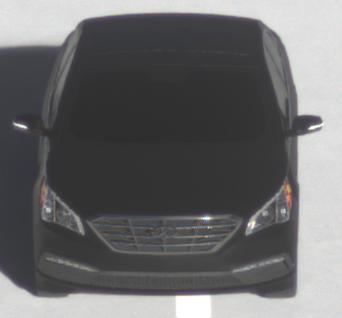
Make: Hyundai
Model: Sonata
Detailed model: Gen. 7
Model produced from: 2015
Model produced until: 2017
Doors: 4
Color: black
Road condition: dry road
Daytime: morning or afternoon
Contrast: medium contrast